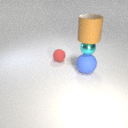
small red rubber sphere behind large blue rubber sphere